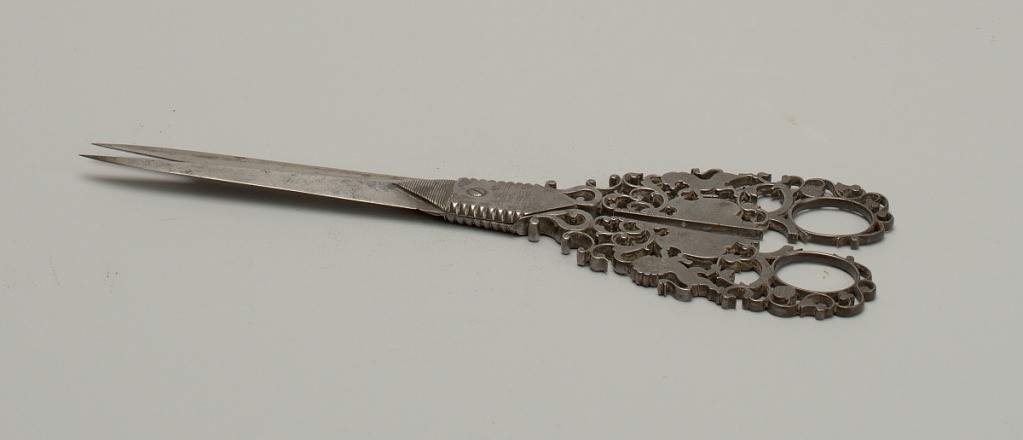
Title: Scissors
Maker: Walter Thornhill & Co
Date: ca. 1851–75
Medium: steel
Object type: scissors
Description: A pair of steel scissors with a decorative handle. The handle is an intricate design including two lions on hind legs against a shield. Below the shield are the thumb holes to use the scissors.